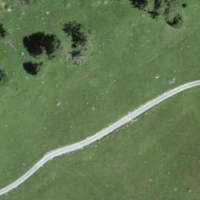
EUNIS habitat code: 26
Species observed at this site:
Arnica montana